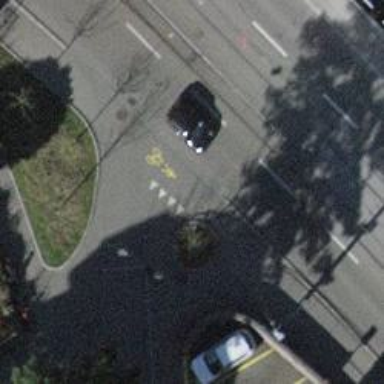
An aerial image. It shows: Unmarked crossing with traffic calming table.